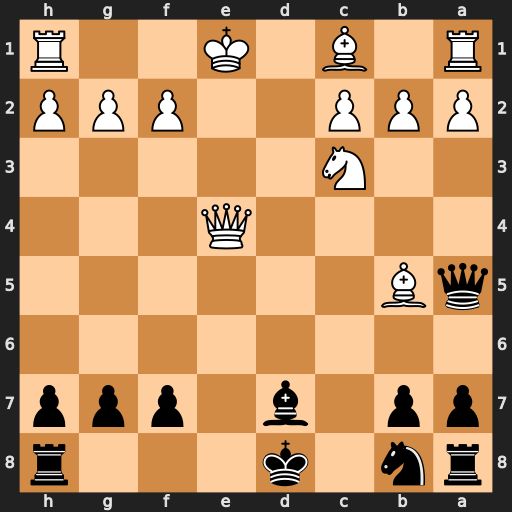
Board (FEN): rn1k3r/pp1b1ppp/8/qB6/4Q3/2N5/PPP2PPP/R1B1K2R
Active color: b
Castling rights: KQ
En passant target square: -
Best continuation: Re8